Aerial crown-view tile of a tropical tree (Barro Colorado Island, Panama), acquired 20240611:
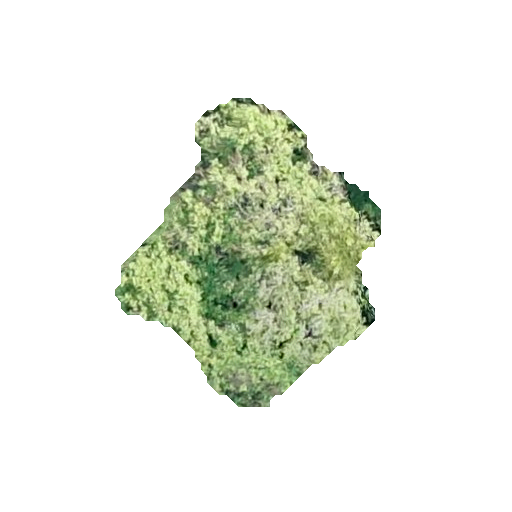
Species: Alseis blackiana
GBIF accepted scientific name: Alseis blackiana
Crown area: 77.765 m²